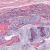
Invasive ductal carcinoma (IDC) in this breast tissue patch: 1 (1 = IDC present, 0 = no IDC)